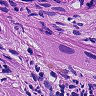
Metastatic tissue present: yes